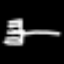
Label: fork